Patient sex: M
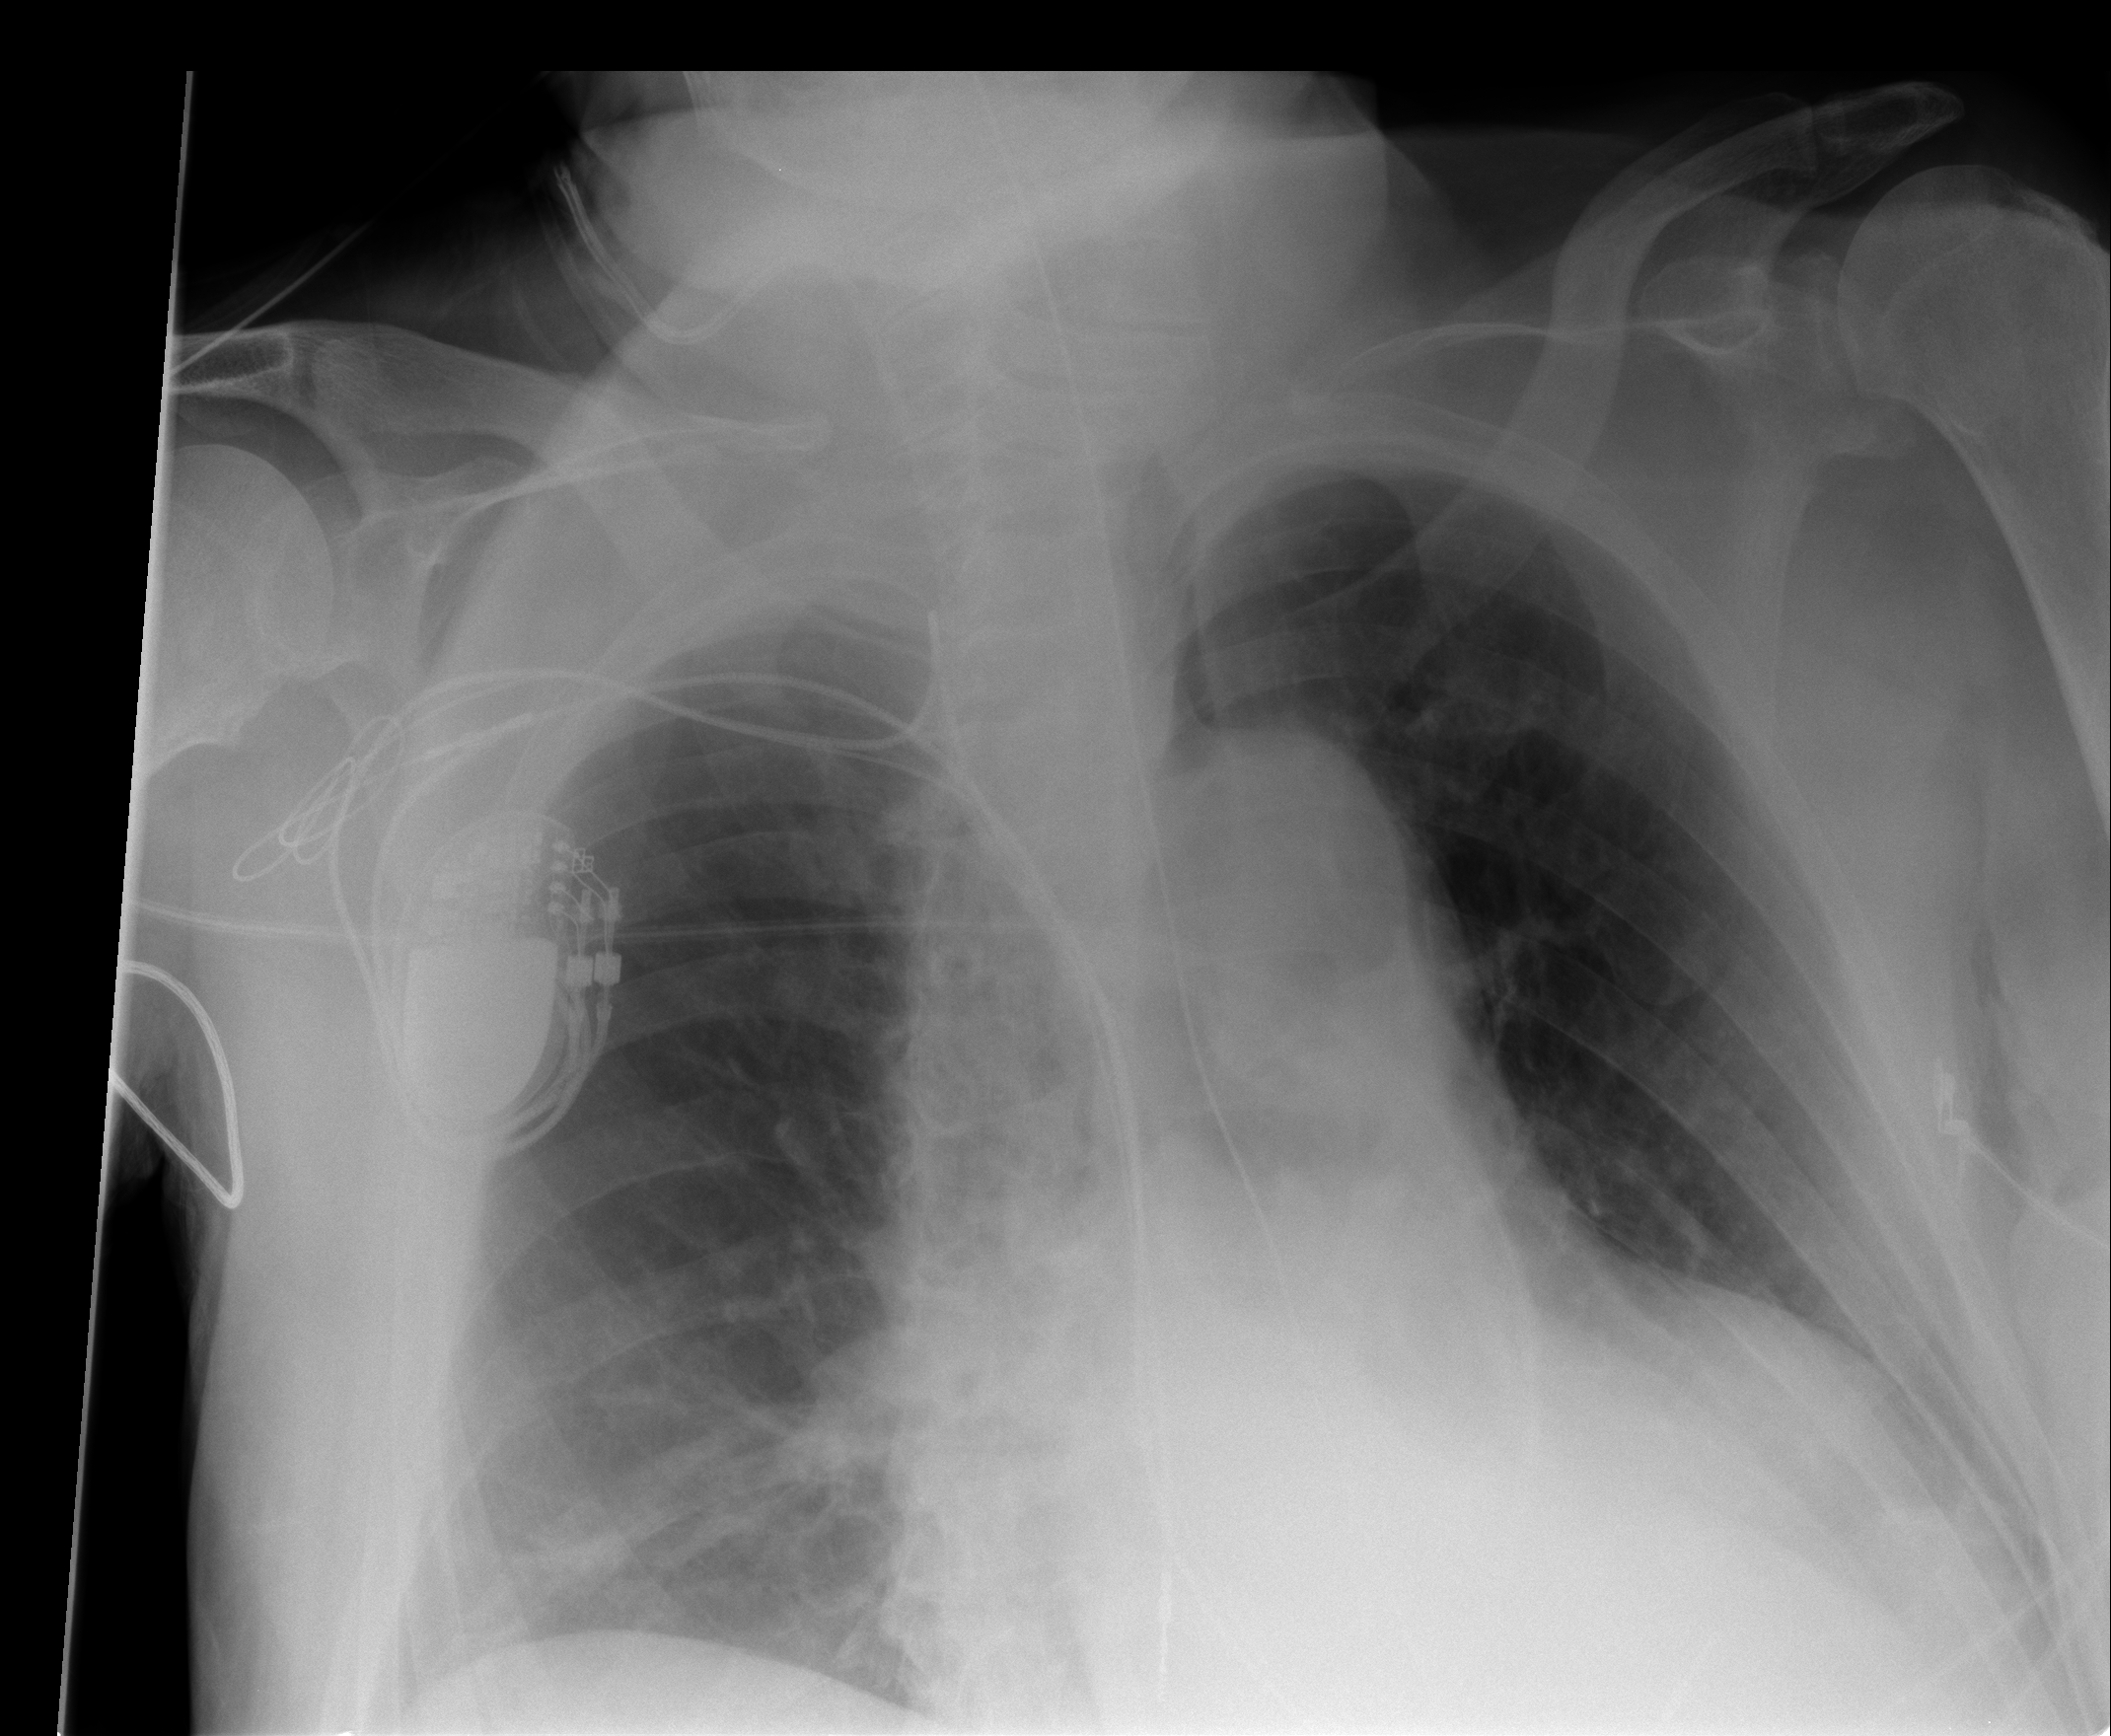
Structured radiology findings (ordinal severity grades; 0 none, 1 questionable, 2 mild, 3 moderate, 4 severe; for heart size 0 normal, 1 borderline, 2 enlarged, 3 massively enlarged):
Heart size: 2
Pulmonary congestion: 0
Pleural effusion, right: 0
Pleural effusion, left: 0
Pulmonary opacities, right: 0
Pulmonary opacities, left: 0
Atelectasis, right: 0
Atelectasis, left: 2